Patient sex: F
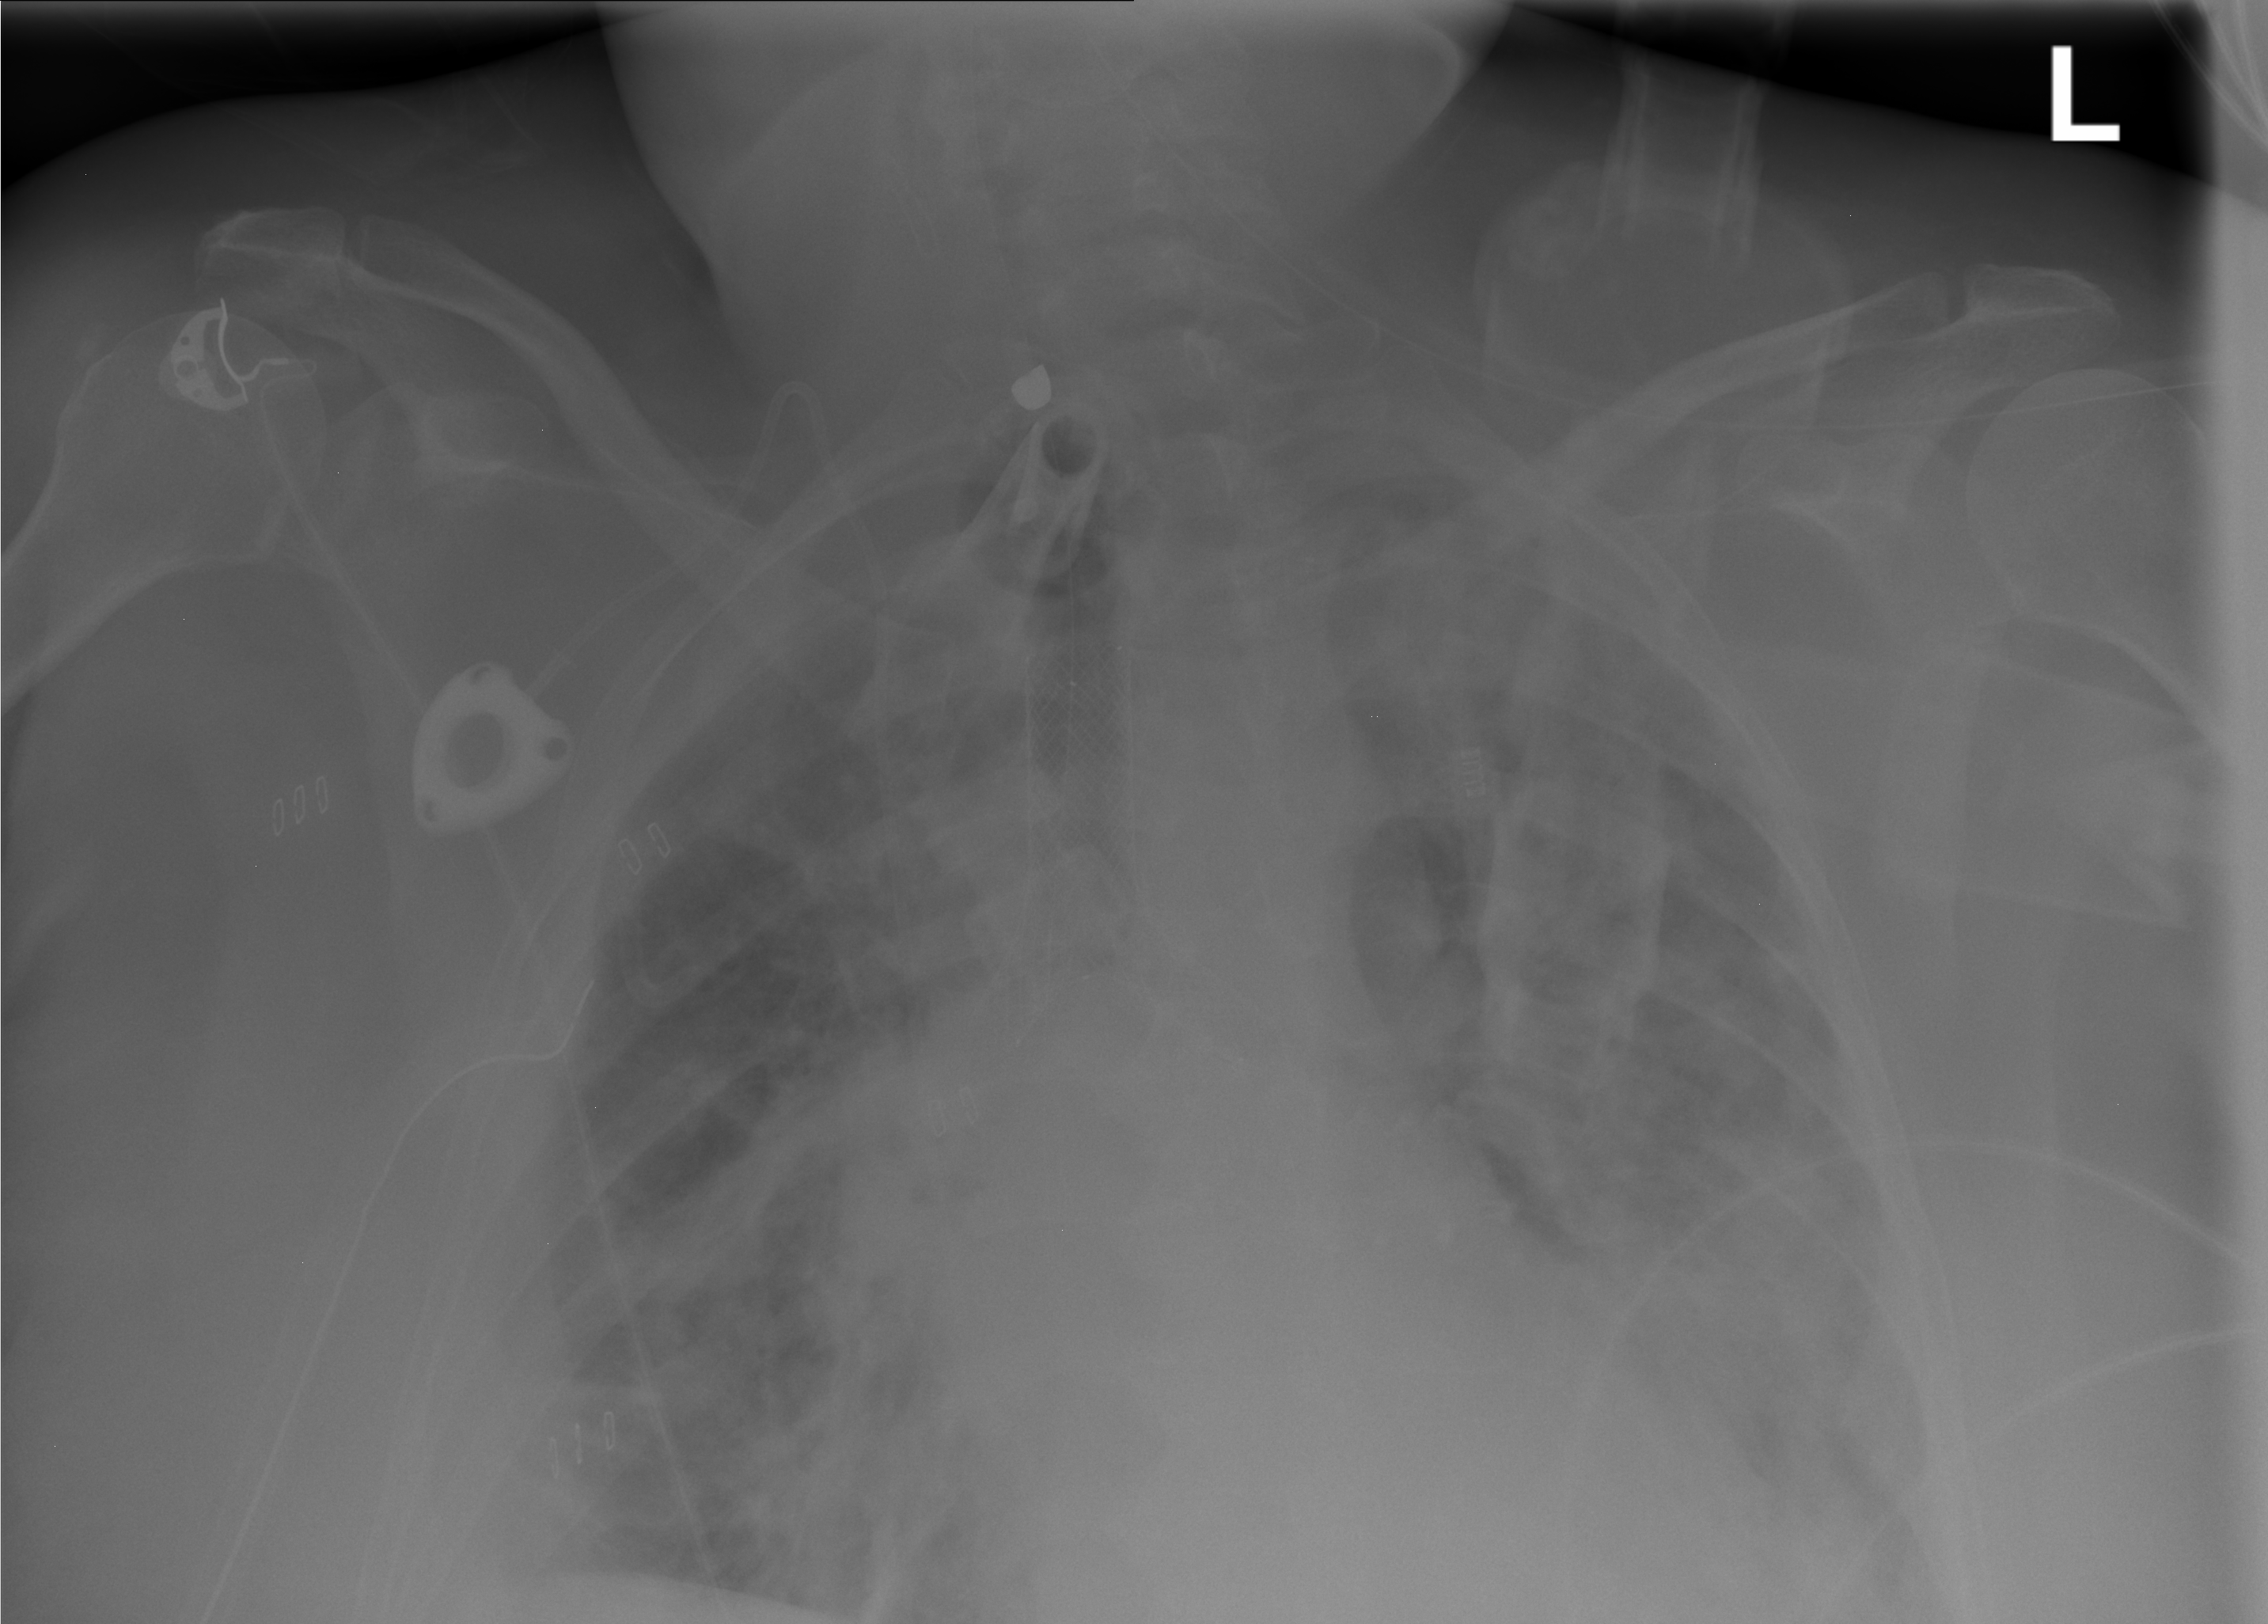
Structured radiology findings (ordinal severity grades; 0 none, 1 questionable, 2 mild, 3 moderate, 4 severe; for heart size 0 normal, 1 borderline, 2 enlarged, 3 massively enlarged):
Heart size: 0
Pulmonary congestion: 2
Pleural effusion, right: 2
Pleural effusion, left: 2
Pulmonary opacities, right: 3
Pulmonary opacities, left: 3
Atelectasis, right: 0
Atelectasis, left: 0